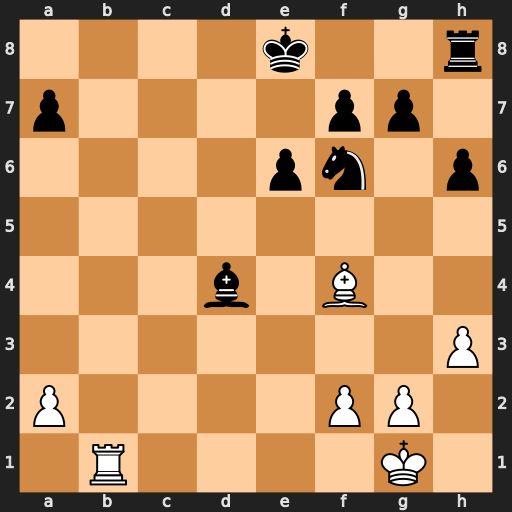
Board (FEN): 4k2r/p4pp1/4pn1p/8/3b1B2/7P/P4PP1/1R4K1
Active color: w
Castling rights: k
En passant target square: -
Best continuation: Rb8+ Ke7 Rxh8